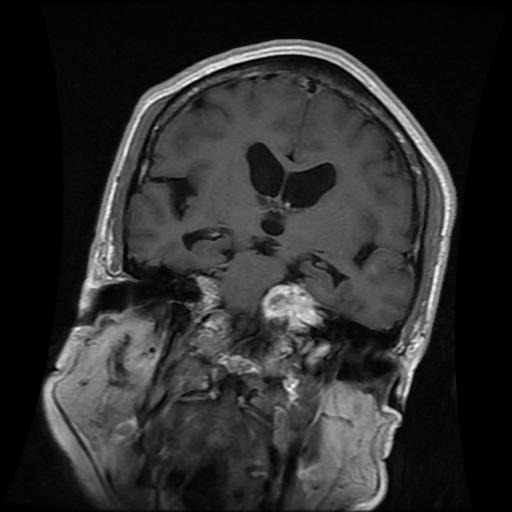
Label: meningioma